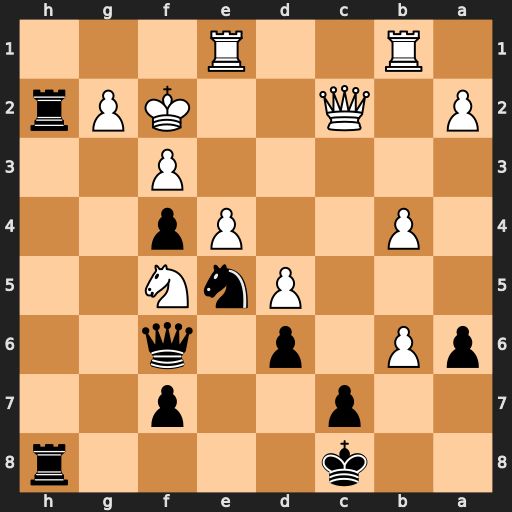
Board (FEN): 2k4r/2p2p2/pP1p1q2/3PnN2/1P2Pp2/5P2/P1Q2KPr/1R2R3
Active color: b
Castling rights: -
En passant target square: -
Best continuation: Rxg2+ Kxg2 Qg5+ Kf1 Rh1+ Kf2 Rh2+